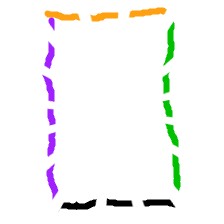
Shape: rectangle